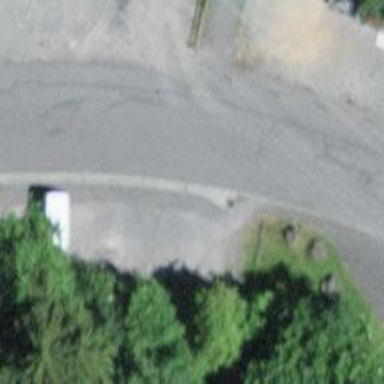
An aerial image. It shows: Footway.